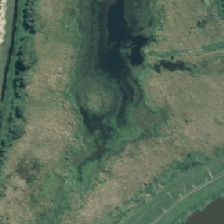
Land cover: lake_pond